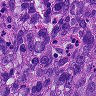
Metastatic tissue present: yes